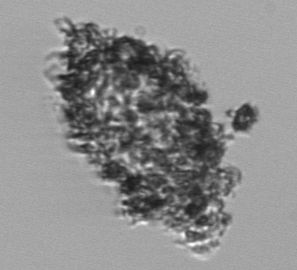
Label: Tintinnidium_mucicola